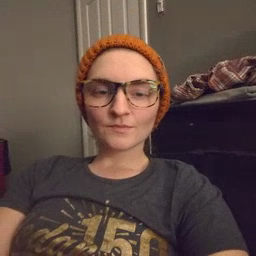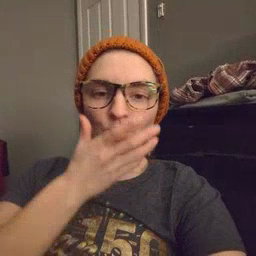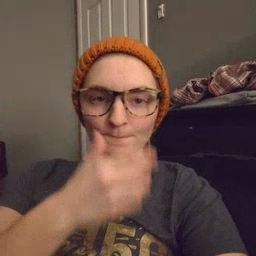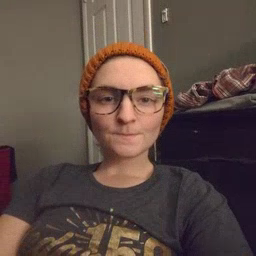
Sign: grass